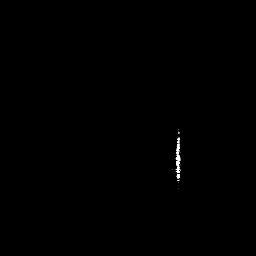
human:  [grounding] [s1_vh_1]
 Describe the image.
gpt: In the satellite image, there is  <ref>1 medium ship </ref> <box>[[66, 51, 72, 72, 0]]</box> located at center.